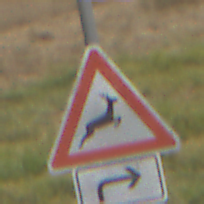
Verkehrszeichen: WildwechselLinks
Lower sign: RichtungsangabeDurchPfeile5
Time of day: MorningAfternoon
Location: Outdoor (Nature)
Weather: Overcast
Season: NotSpecified
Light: Natural